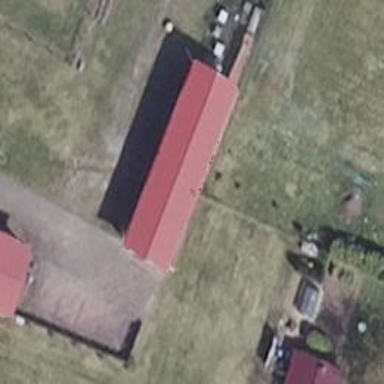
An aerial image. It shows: Gabled farm auxiliary building with the roof oriented along its structure.